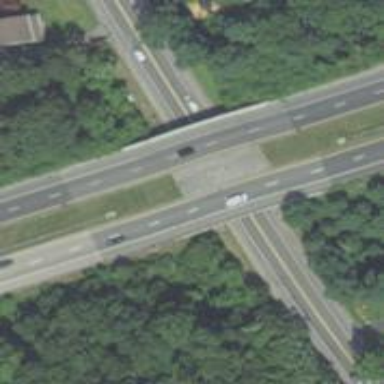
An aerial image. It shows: Motorway bridge with asphalt surface.